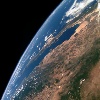
Label: land